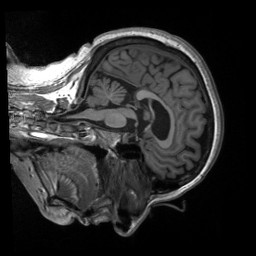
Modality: T1w
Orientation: sagittal
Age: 57
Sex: female
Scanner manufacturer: siemens
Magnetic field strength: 3 T
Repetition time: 2.53 s
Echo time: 0.00219 s